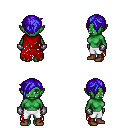
a pixel art fantasy rpg character, female body template, orc, green skin, red tattered cape, white pants, blue pixie cut hairstyle, metal gloves, brown shoes, four views (front, back, left, right), 2x2 character sprite sheet, small pixel art, hard edges, no anti-aliasing